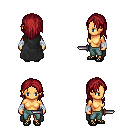
a pixel art fantasy rpg character, female body template, human, tanned skin, black cape, teal pants, brunette long hairstyle, white cloth bandages, ghillies, dagger, four views (front, back, left, right), 2x2 character sprite sheet, small pixel art, hard edges, no anti-aliasing